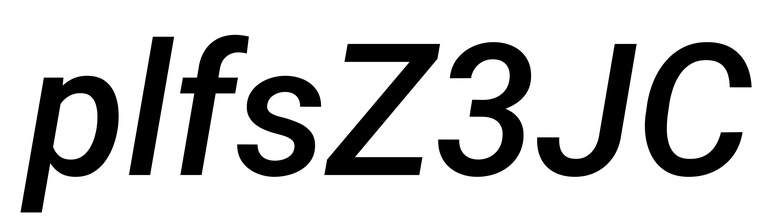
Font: Roboto-Italic_Medium_Italic